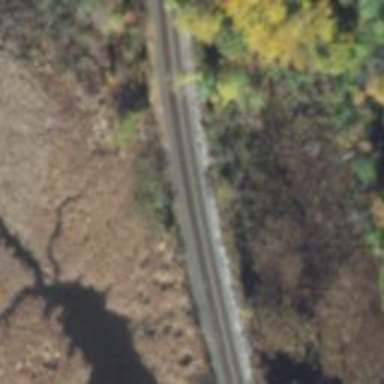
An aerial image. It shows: Railway track.